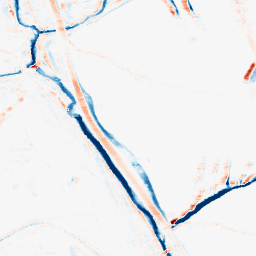
Category: morphological
Decomposition family: morphological_rect
Decomposition parameters: operation: average
width: 10
height: 5
Upsampling method: bspline
Upsampling parameters: scale: 2
Upsampling scale: 2